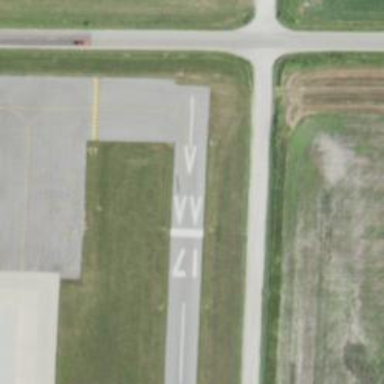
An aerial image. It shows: Runway with displaced threshold at the airport.